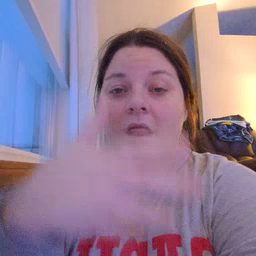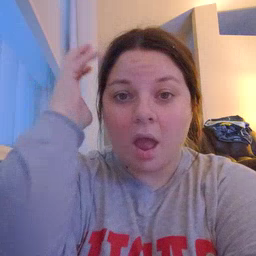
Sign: lion